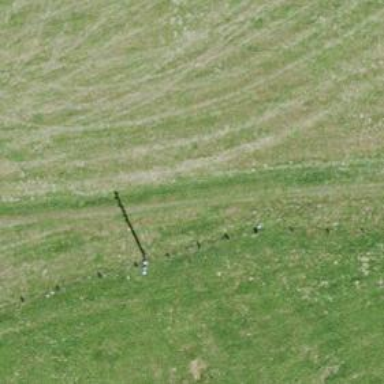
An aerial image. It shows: Path covered with grass.